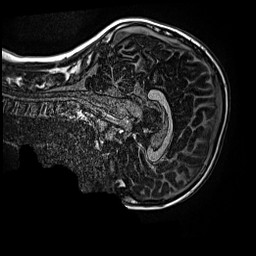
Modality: MP2RAGE
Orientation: sagittal
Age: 10
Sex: female
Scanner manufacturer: siemens
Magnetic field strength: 3 T
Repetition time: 4 s
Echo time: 0.00299 s